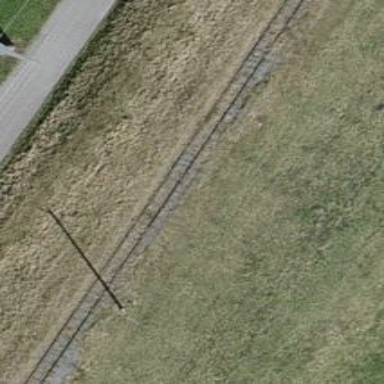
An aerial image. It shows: Historic preserved narrow-gauge railway with electrified contact line.